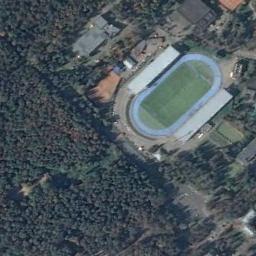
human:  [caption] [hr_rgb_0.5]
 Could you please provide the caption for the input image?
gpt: This oval stadium has dense residential areas on three sides .

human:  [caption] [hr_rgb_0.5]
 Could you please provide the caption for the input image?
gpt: Oval stadium surrounded by forest .

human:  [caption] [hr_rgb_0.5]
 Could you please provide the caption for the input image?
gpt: The stadium is surrounded by trees .

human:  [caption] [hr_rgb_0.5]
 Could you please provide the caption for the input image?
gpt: The stadium is next to some buildings and trees .

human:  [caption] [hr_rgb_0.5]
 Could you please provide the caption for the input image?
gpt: There are many green trees around the stadium .